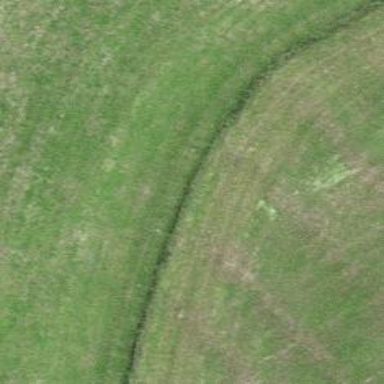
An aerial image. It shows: Ditch in the surroundings.